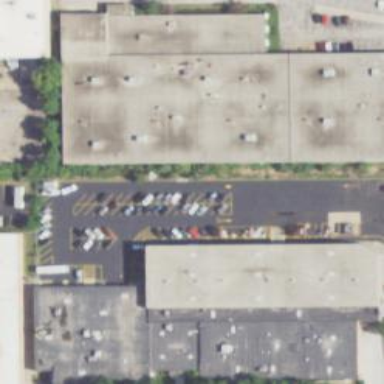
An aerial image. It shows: Industrial building.